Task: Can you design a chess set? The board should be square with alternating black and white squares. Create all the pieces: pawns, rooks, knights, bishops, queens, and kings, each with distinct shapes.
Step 1419:
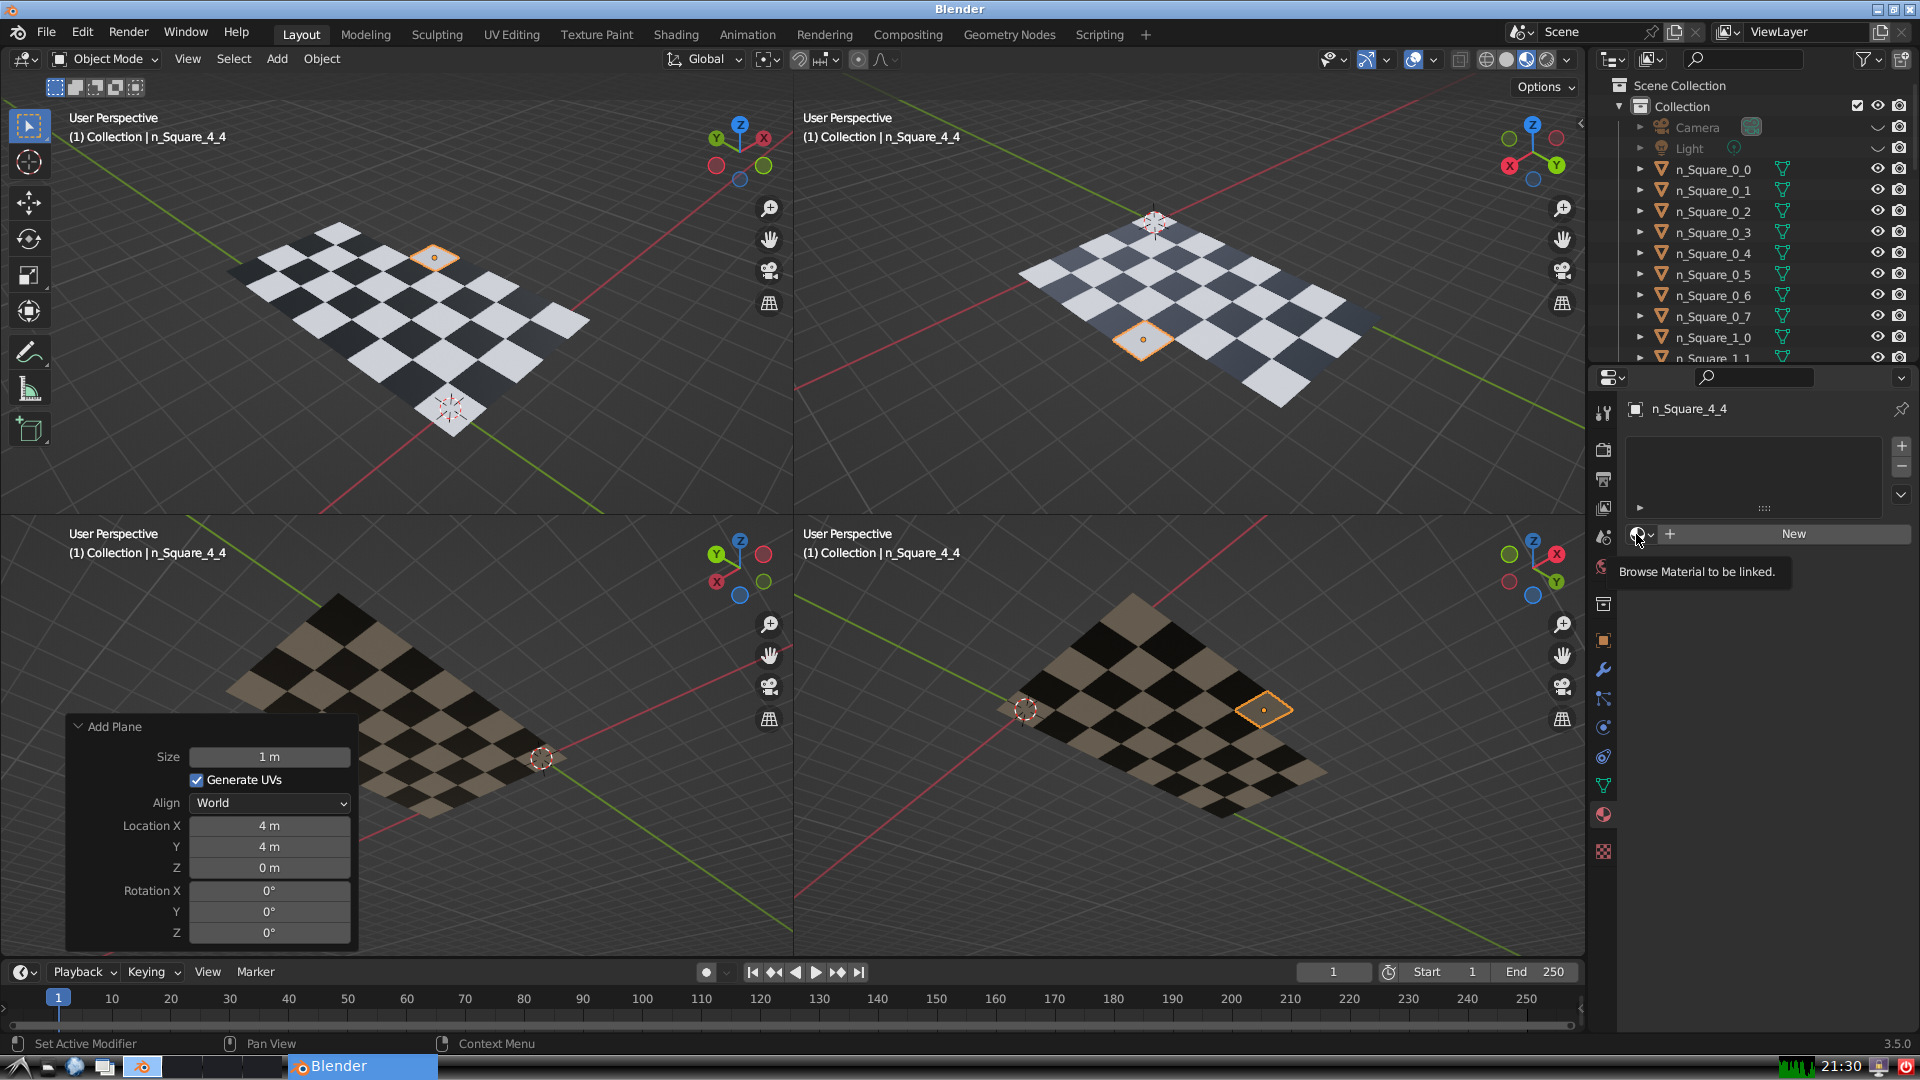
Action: click: no